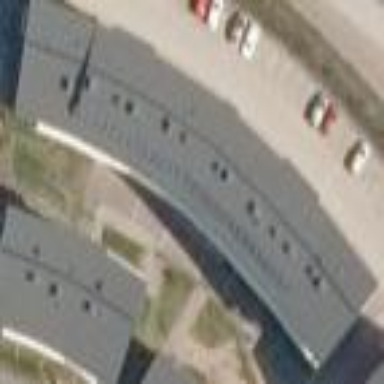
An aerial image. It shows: Apartment building with skillion roof shape.